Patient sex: M
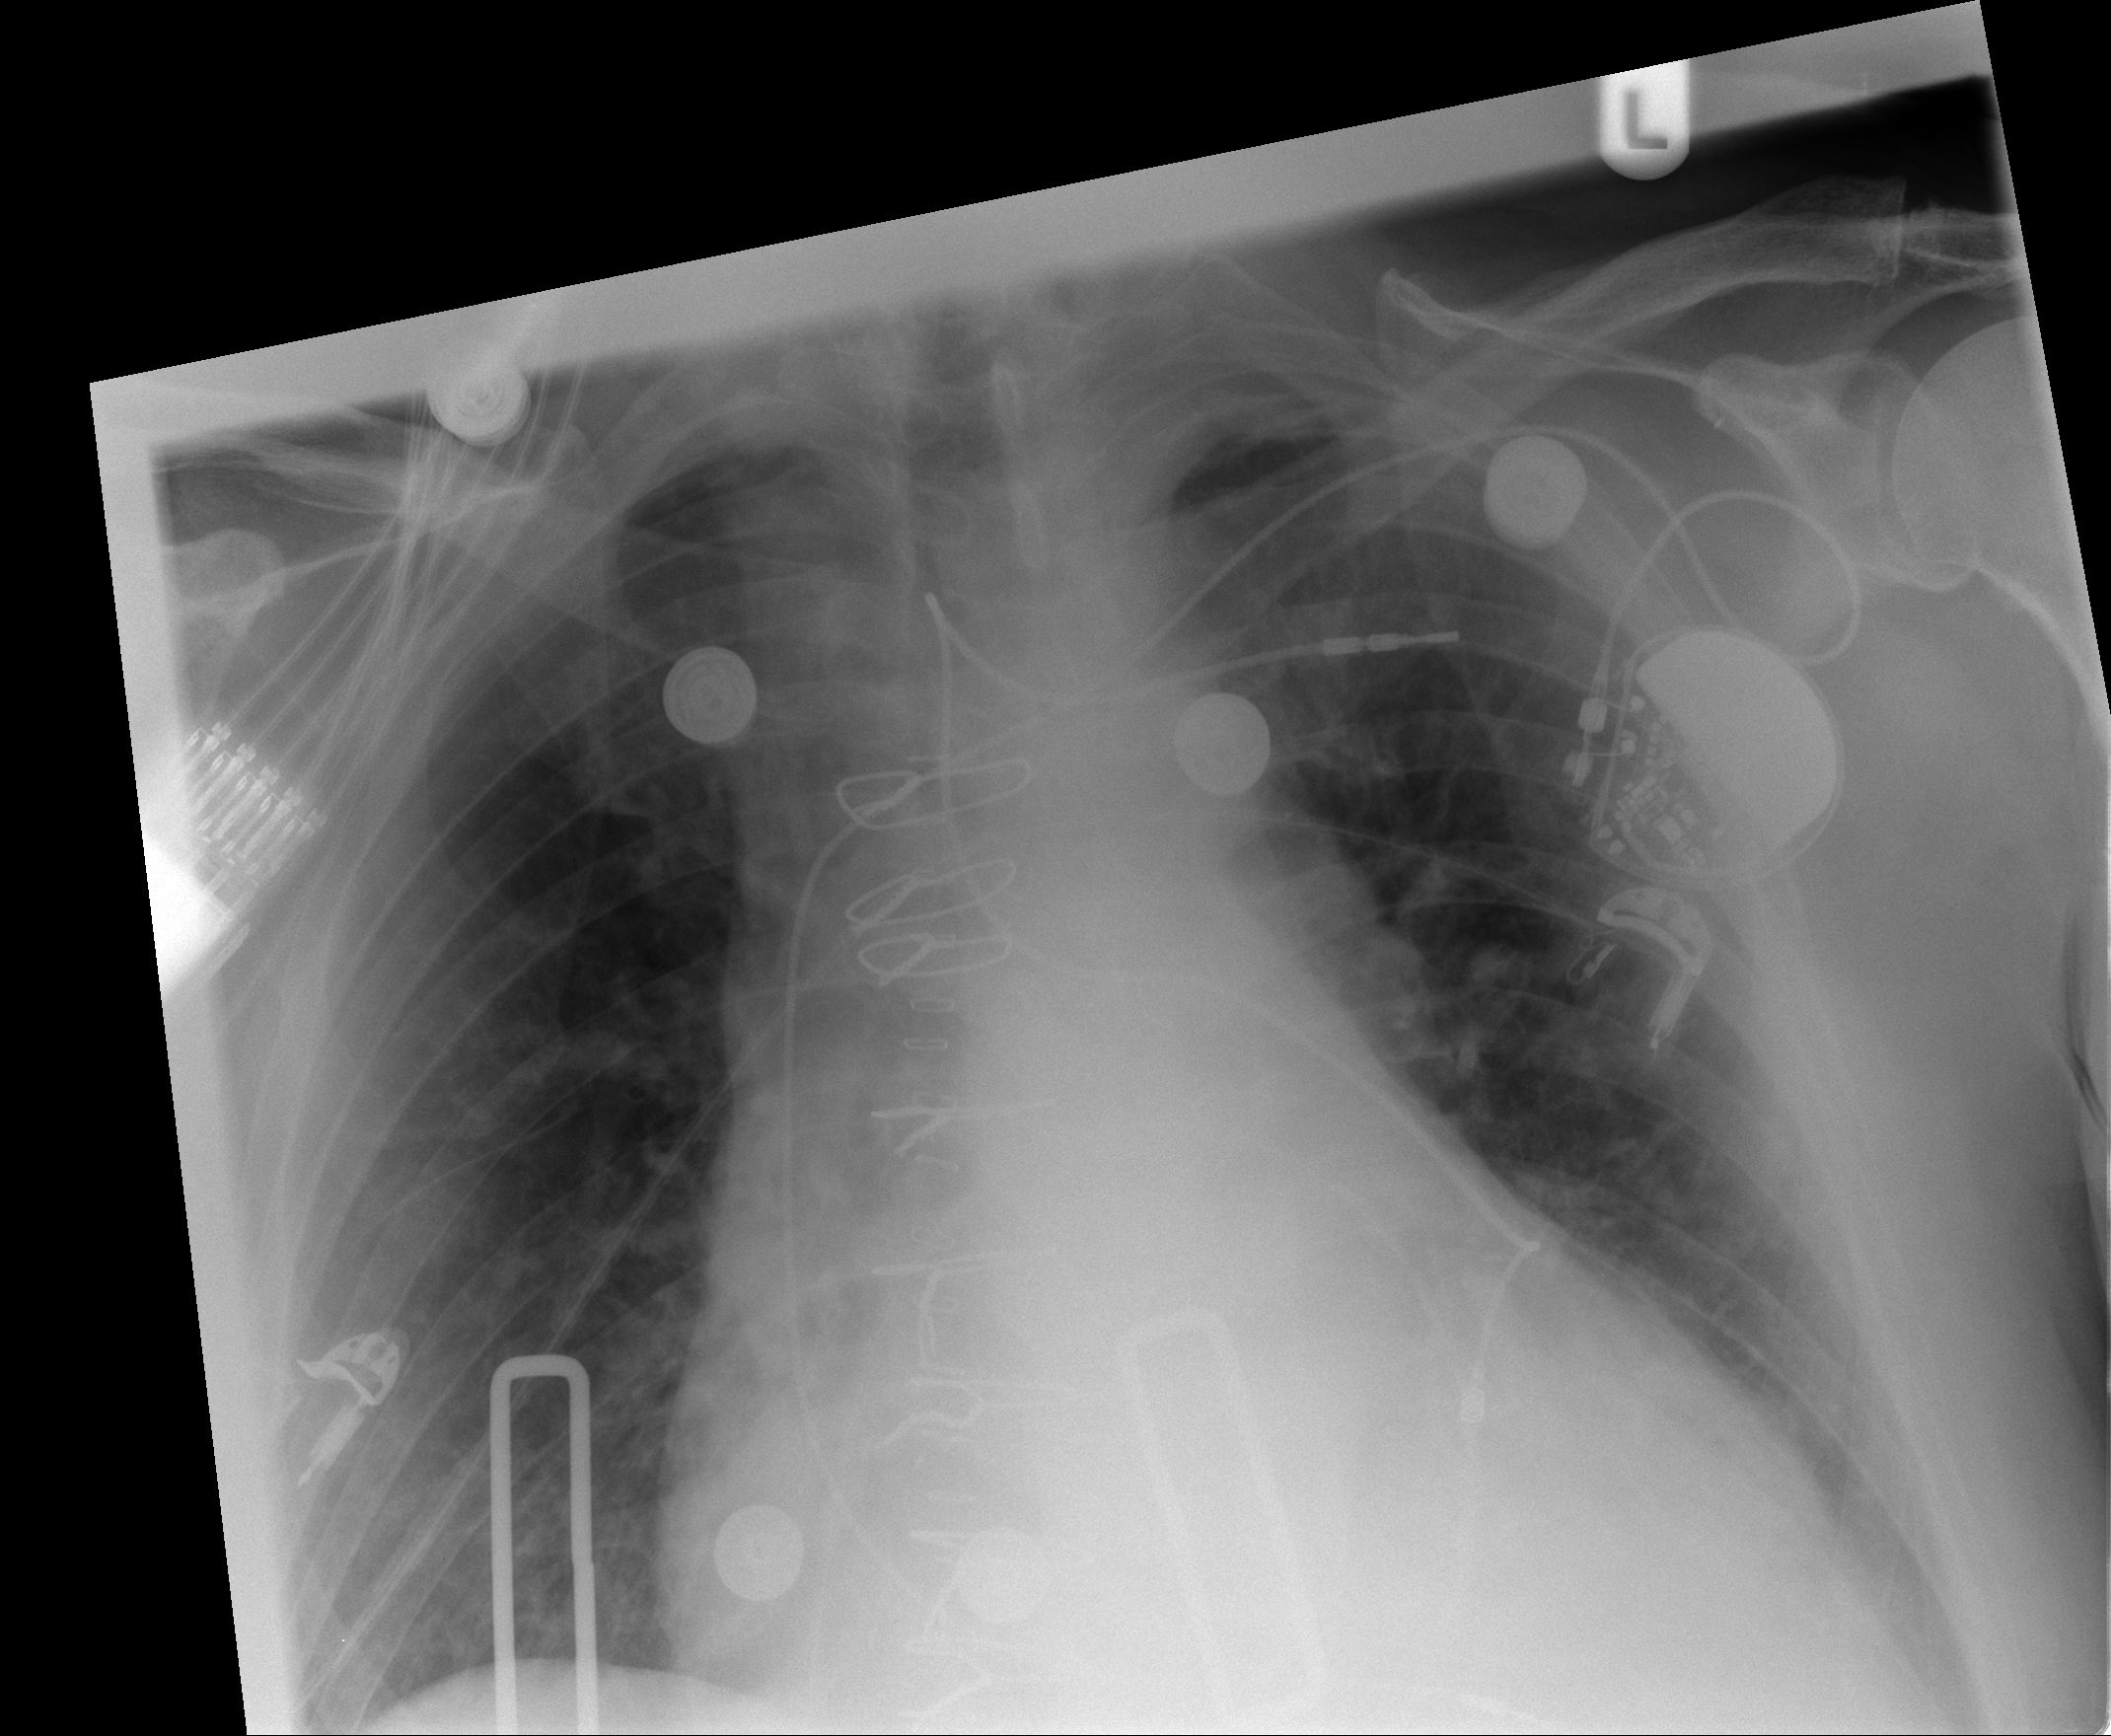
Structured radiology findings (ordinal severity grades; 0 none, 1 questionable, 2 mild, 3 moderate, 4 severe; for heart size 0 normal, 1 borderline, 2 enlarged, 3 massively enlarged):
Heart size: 3
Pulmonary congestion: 1
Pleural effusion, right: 0
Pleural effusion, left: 0
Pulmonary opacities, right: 0
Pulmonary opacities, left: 1
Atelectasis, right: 0
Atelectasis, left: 2